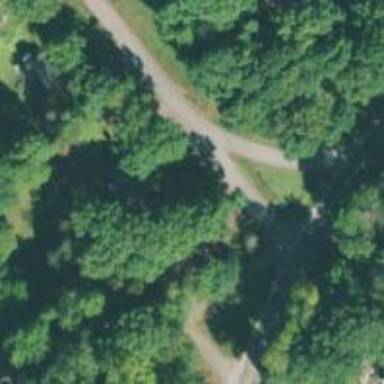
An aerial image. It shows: Driveway leading to service road.